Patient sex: M
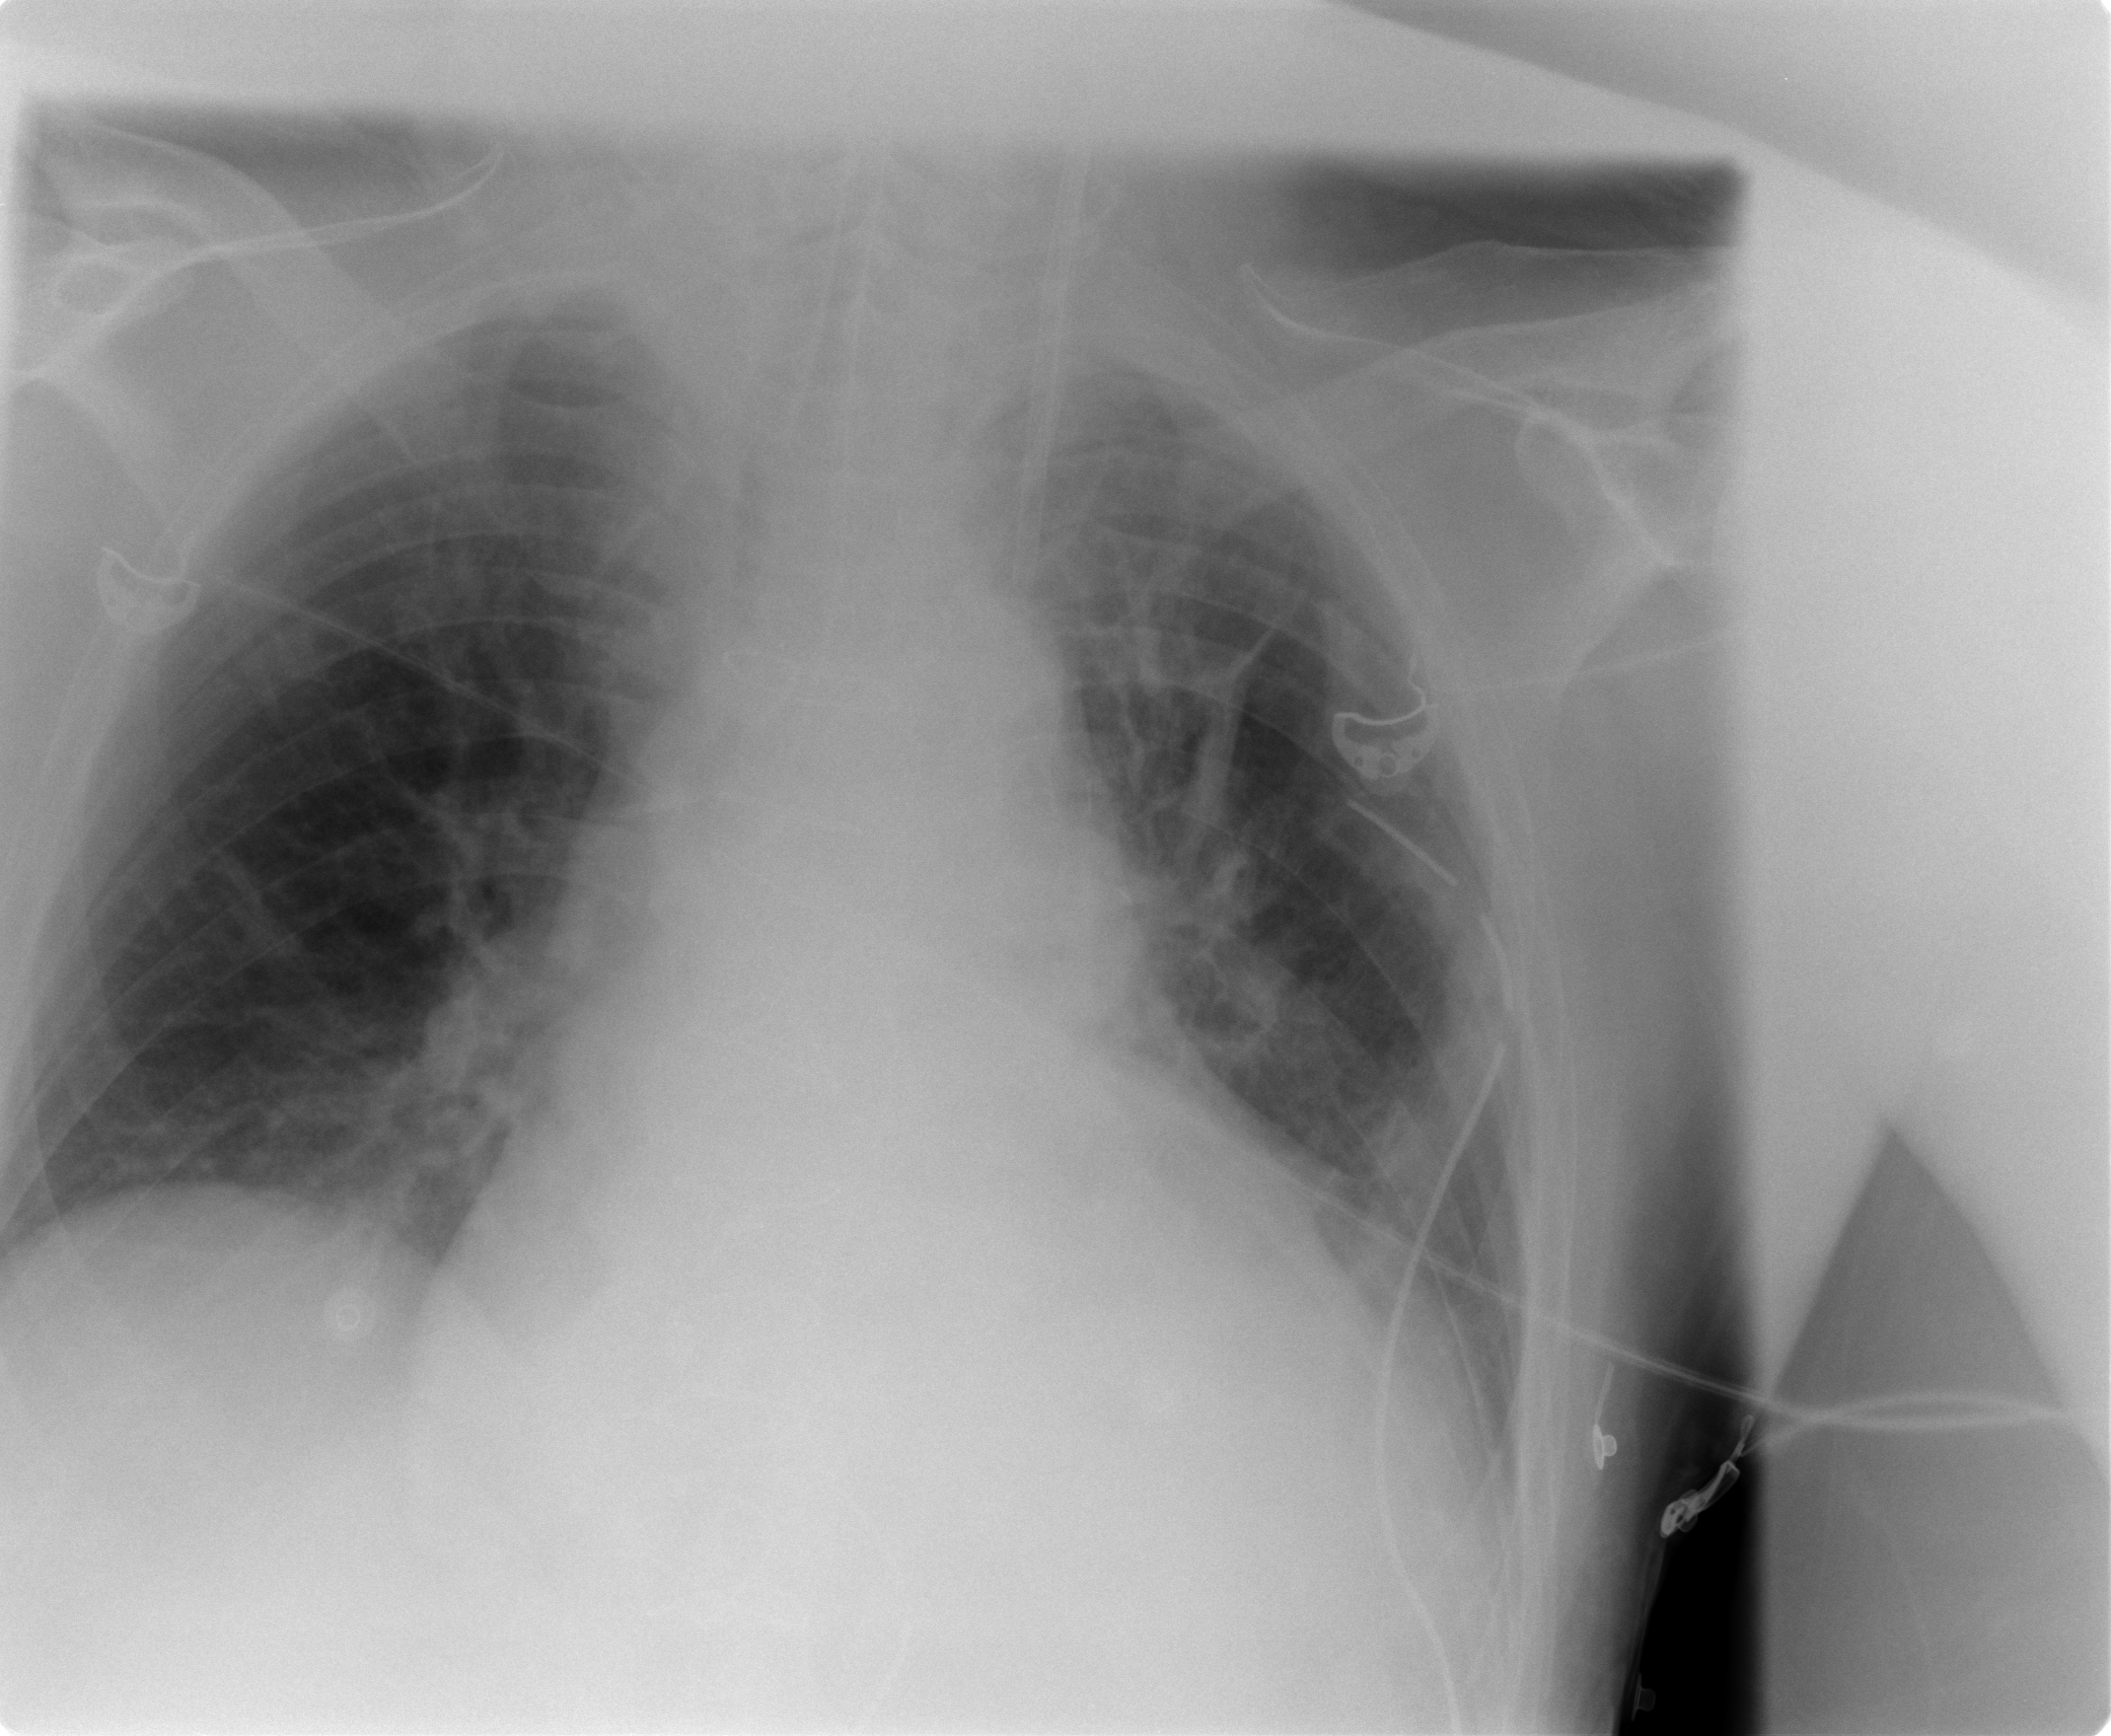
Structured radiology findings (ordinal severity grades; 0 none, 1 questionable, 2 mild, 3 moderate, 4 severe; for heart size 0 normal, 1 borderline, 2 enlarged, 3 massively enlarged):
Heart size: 2
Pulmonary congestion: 1
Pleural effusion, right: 0
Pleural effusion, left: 1
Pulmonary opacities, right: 1
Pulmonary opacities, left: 0
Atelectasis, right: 0
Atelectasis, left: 1